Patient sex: M
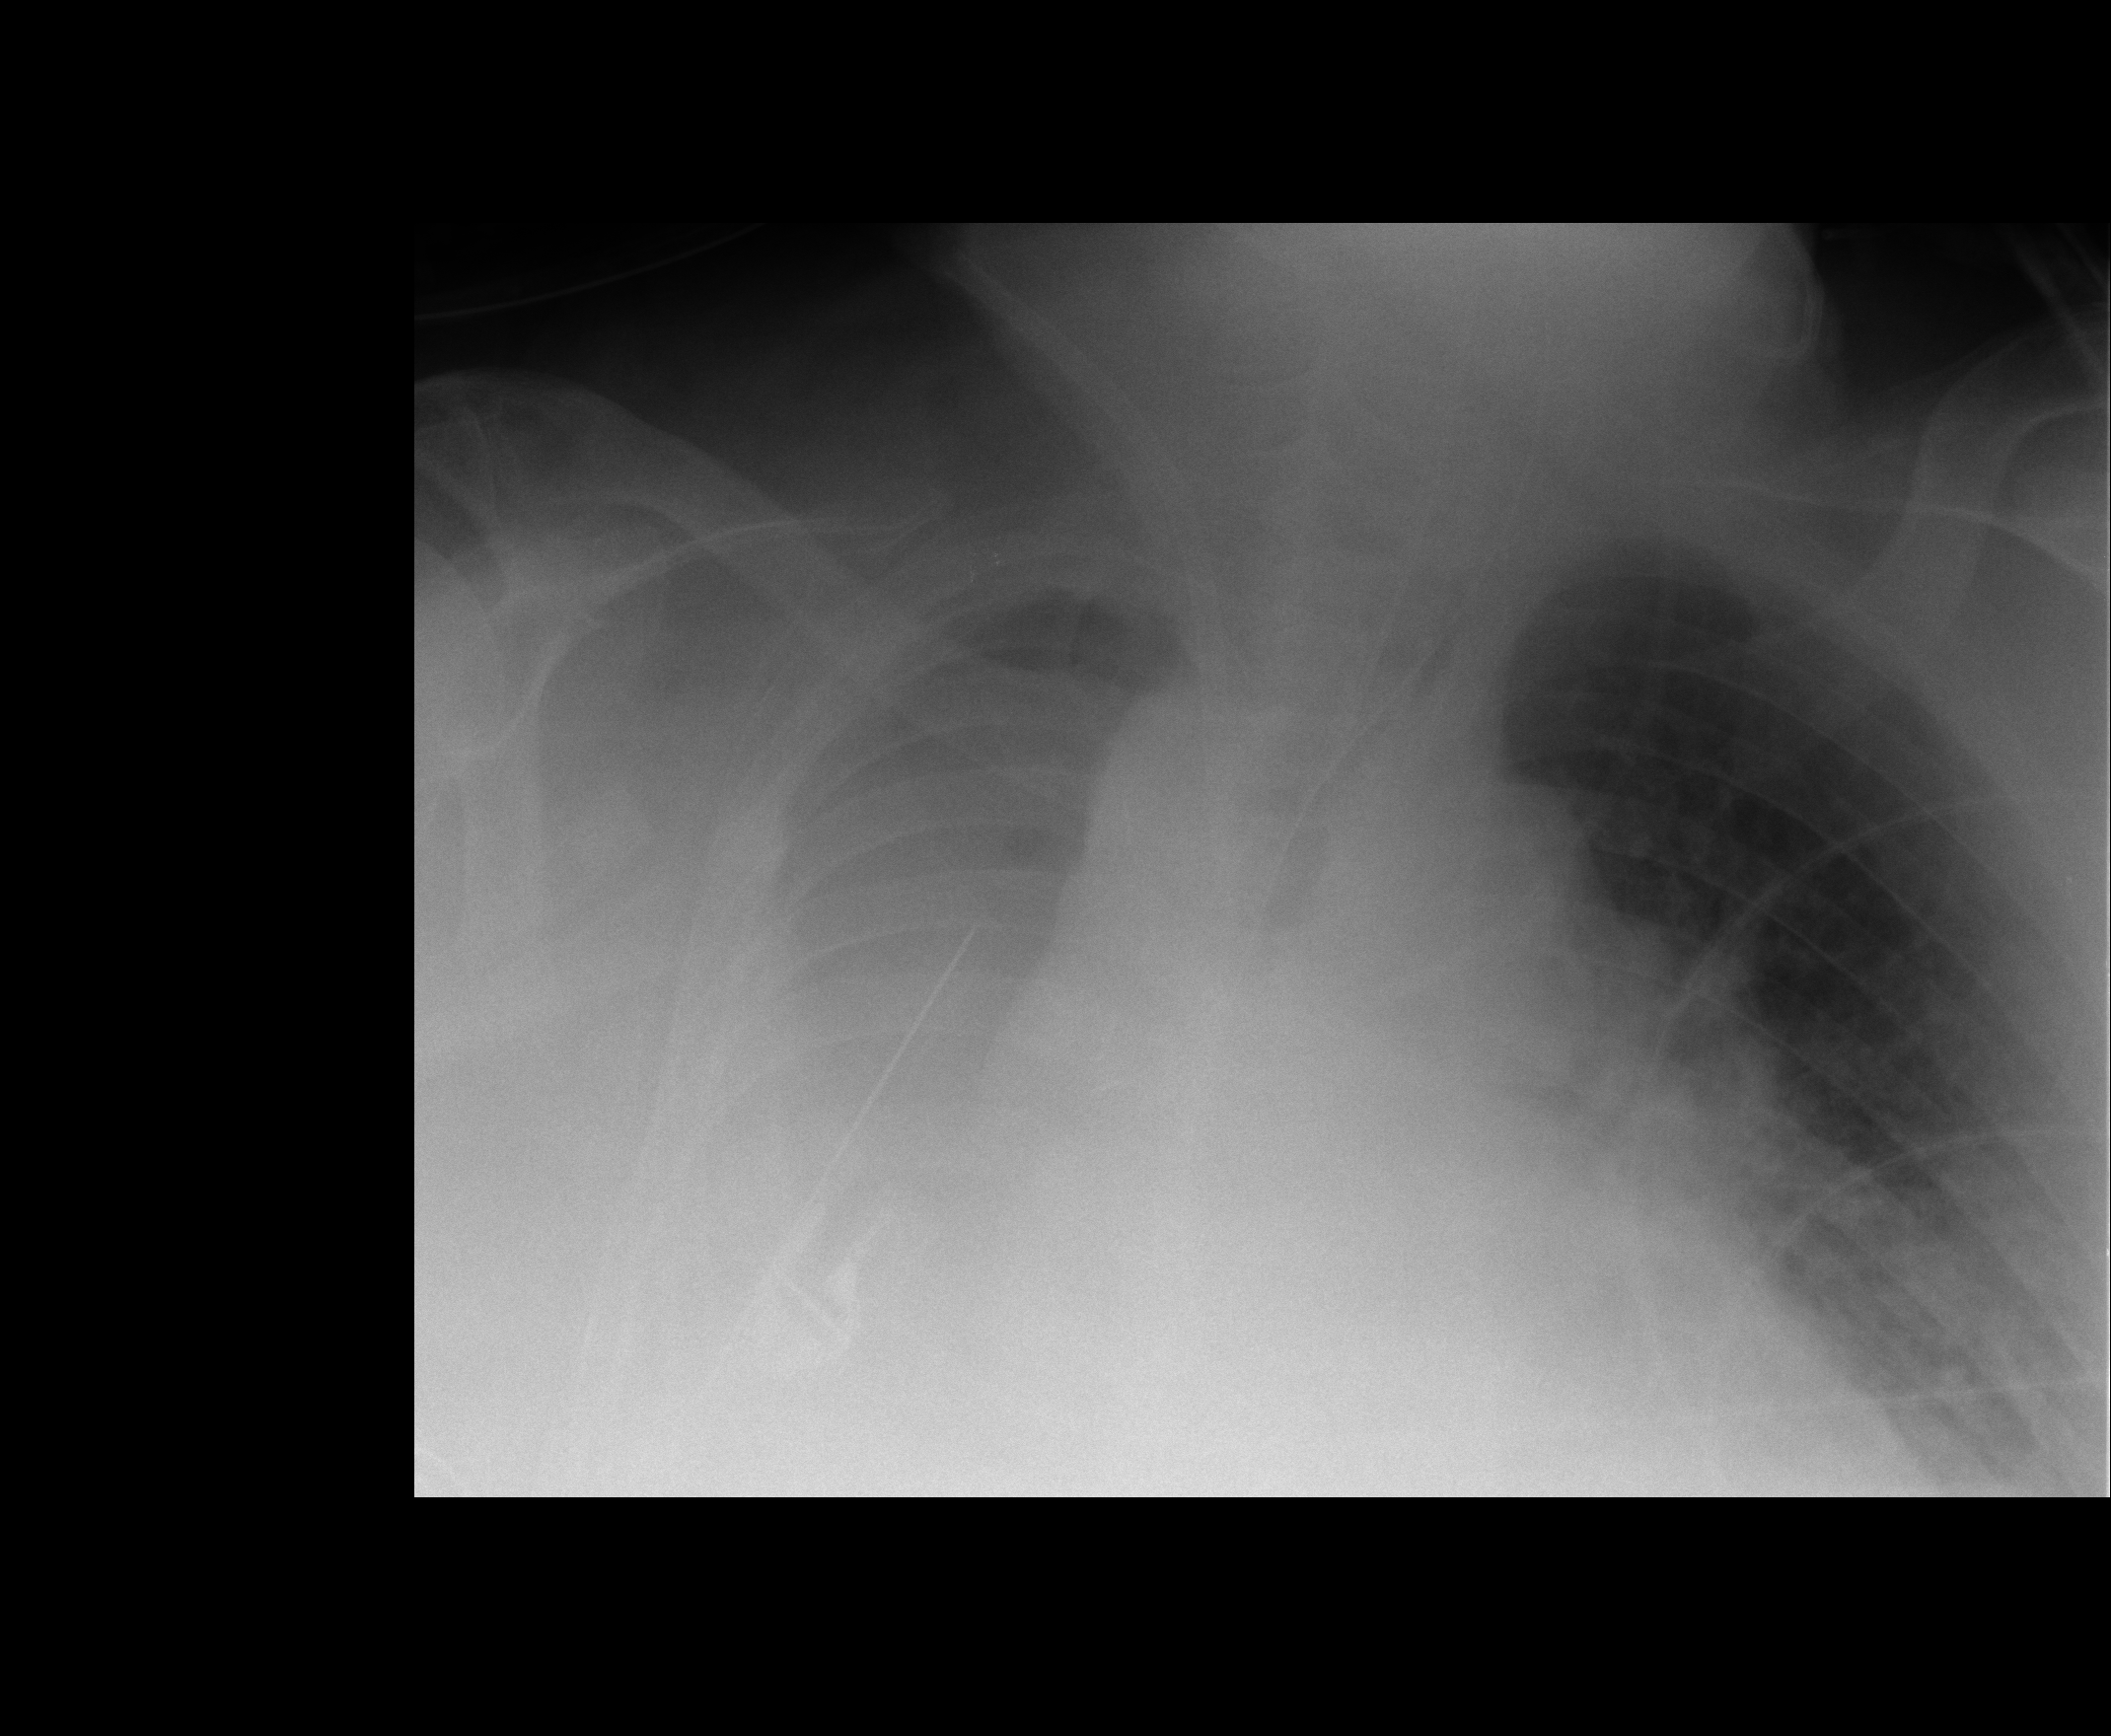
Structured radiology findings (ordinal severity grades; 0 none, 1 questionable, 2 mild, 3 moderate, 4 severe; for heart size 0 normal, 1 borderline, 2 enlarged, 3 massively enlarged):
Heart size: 2
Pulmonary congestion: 1
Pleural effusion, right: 3
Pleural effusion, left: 0
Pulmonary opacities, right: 0
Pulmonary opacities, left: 0
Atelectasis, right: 0
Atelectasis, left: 2